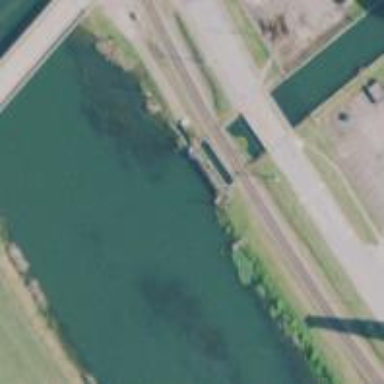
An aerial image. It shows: Bridge over railway line.